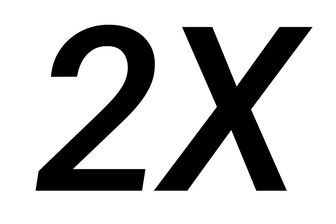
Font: Roboto-Italic_Medium_Italic